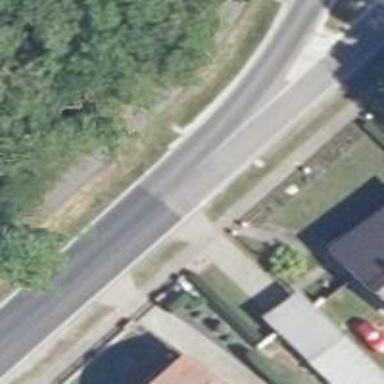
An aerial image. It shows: Primary highway with asphalt surface and separate sidewalk.